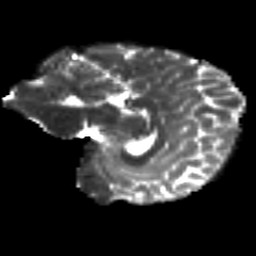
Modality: T2w
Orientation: sagittal
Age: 28
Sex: female
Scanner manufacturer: siemens
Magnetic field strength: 3 T
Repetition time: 8.8 s
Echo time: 0.085 s